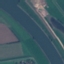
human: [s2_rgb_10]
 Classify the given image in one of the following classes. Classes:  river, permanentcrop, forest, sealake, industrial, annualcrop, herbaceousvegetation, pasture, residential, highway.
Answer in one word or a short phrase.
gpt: River